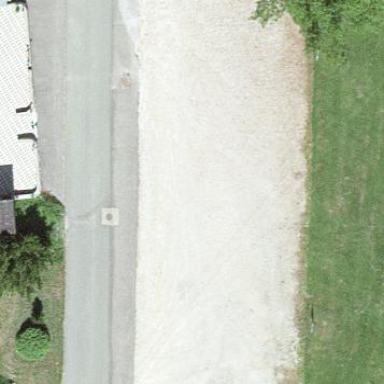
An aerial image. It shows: Parking area with surface.